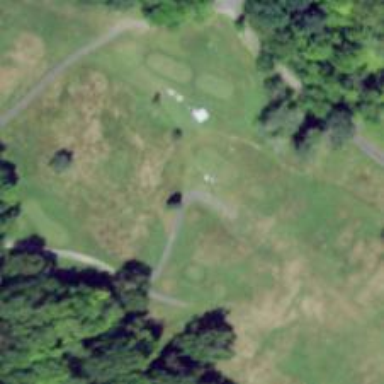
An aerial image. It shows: Path for golf carts.